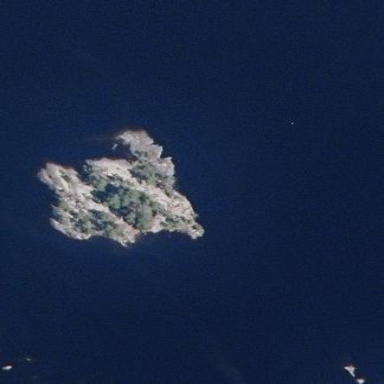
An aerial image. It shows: Islet.